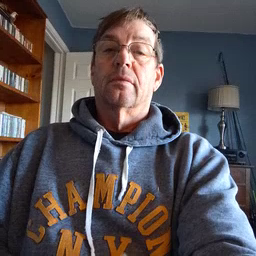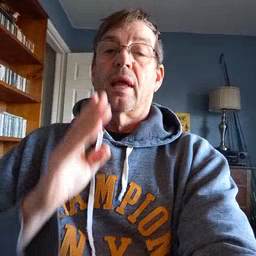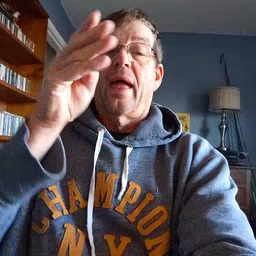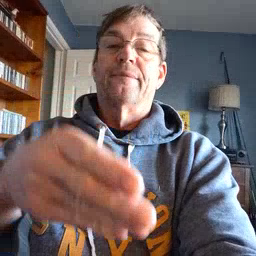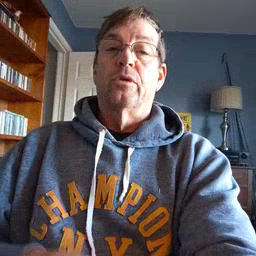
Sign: after